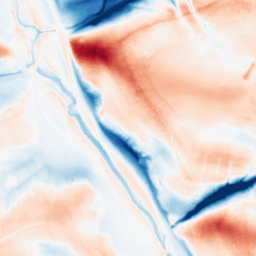
Category: classical
Decomposition family: gaussian_anisotropic
Decomposition parameters: sigma_x: 2
sigma_y: 20
Upsampling method: bspline
Upsampling parameters: scale: 2
Upsampling scale: 2